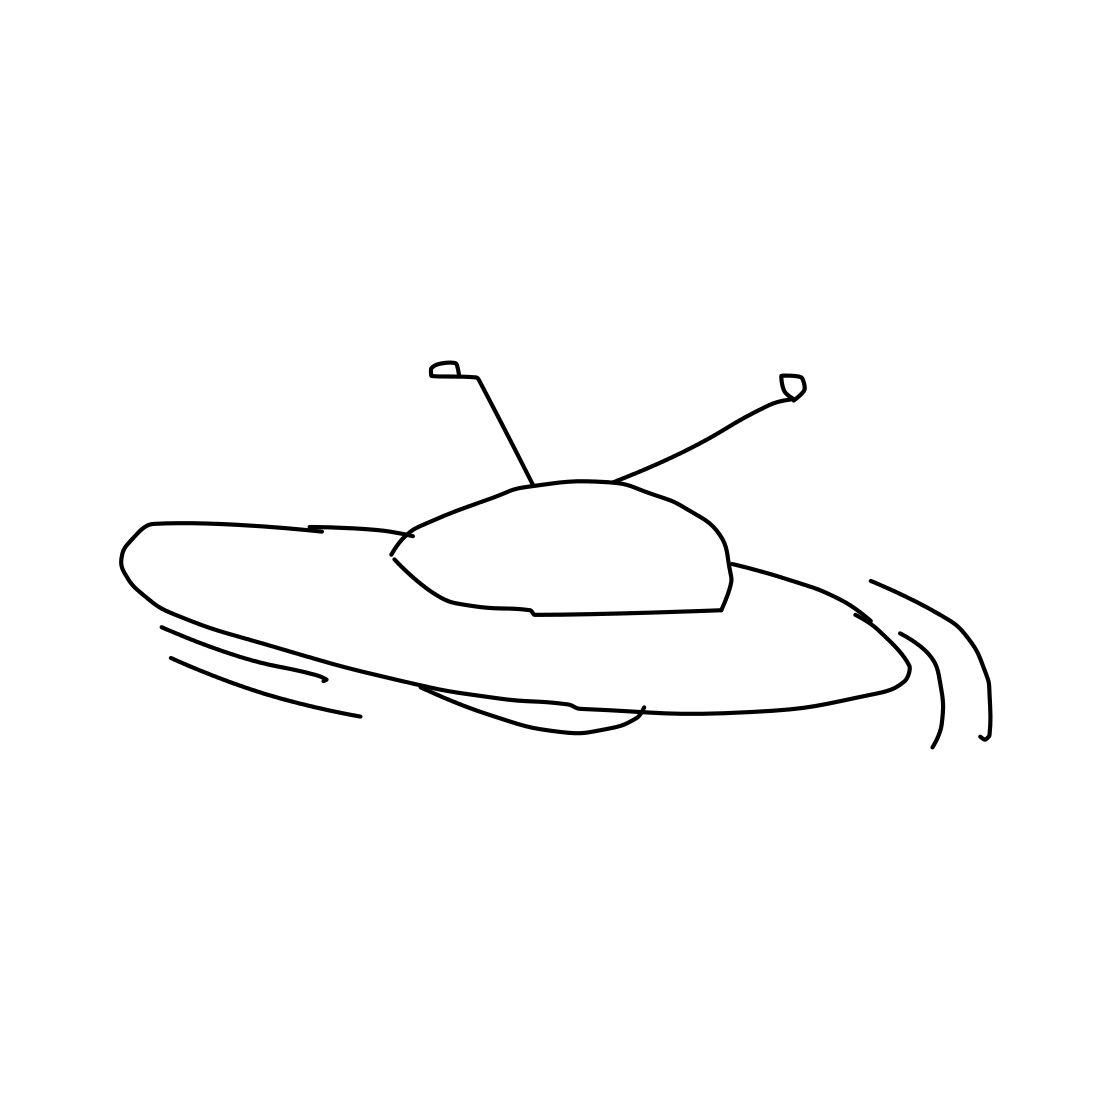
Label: flying saucer